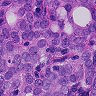
Metastatic tissue present: yes